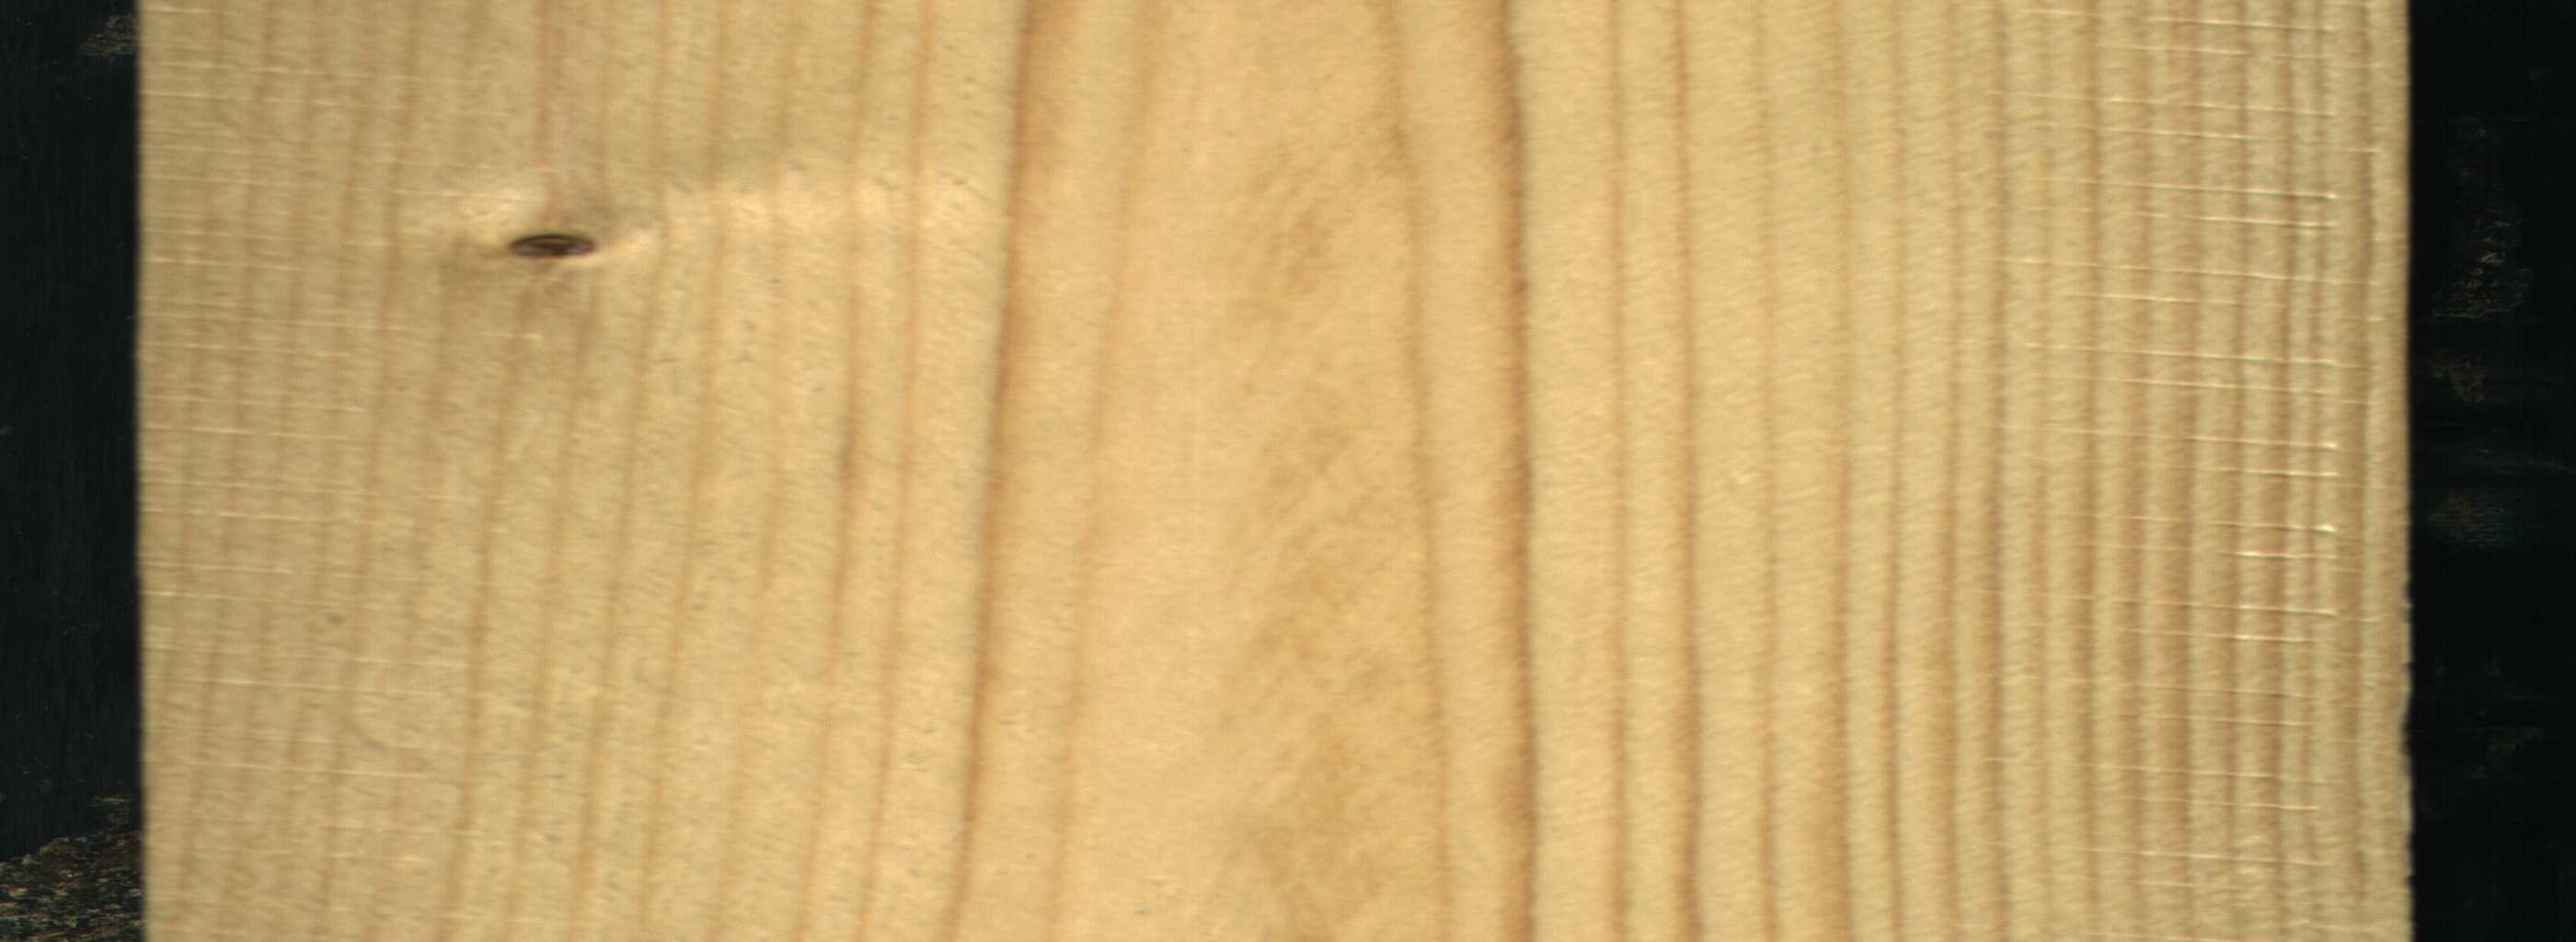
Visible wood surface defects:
Live_Knot